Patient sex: M
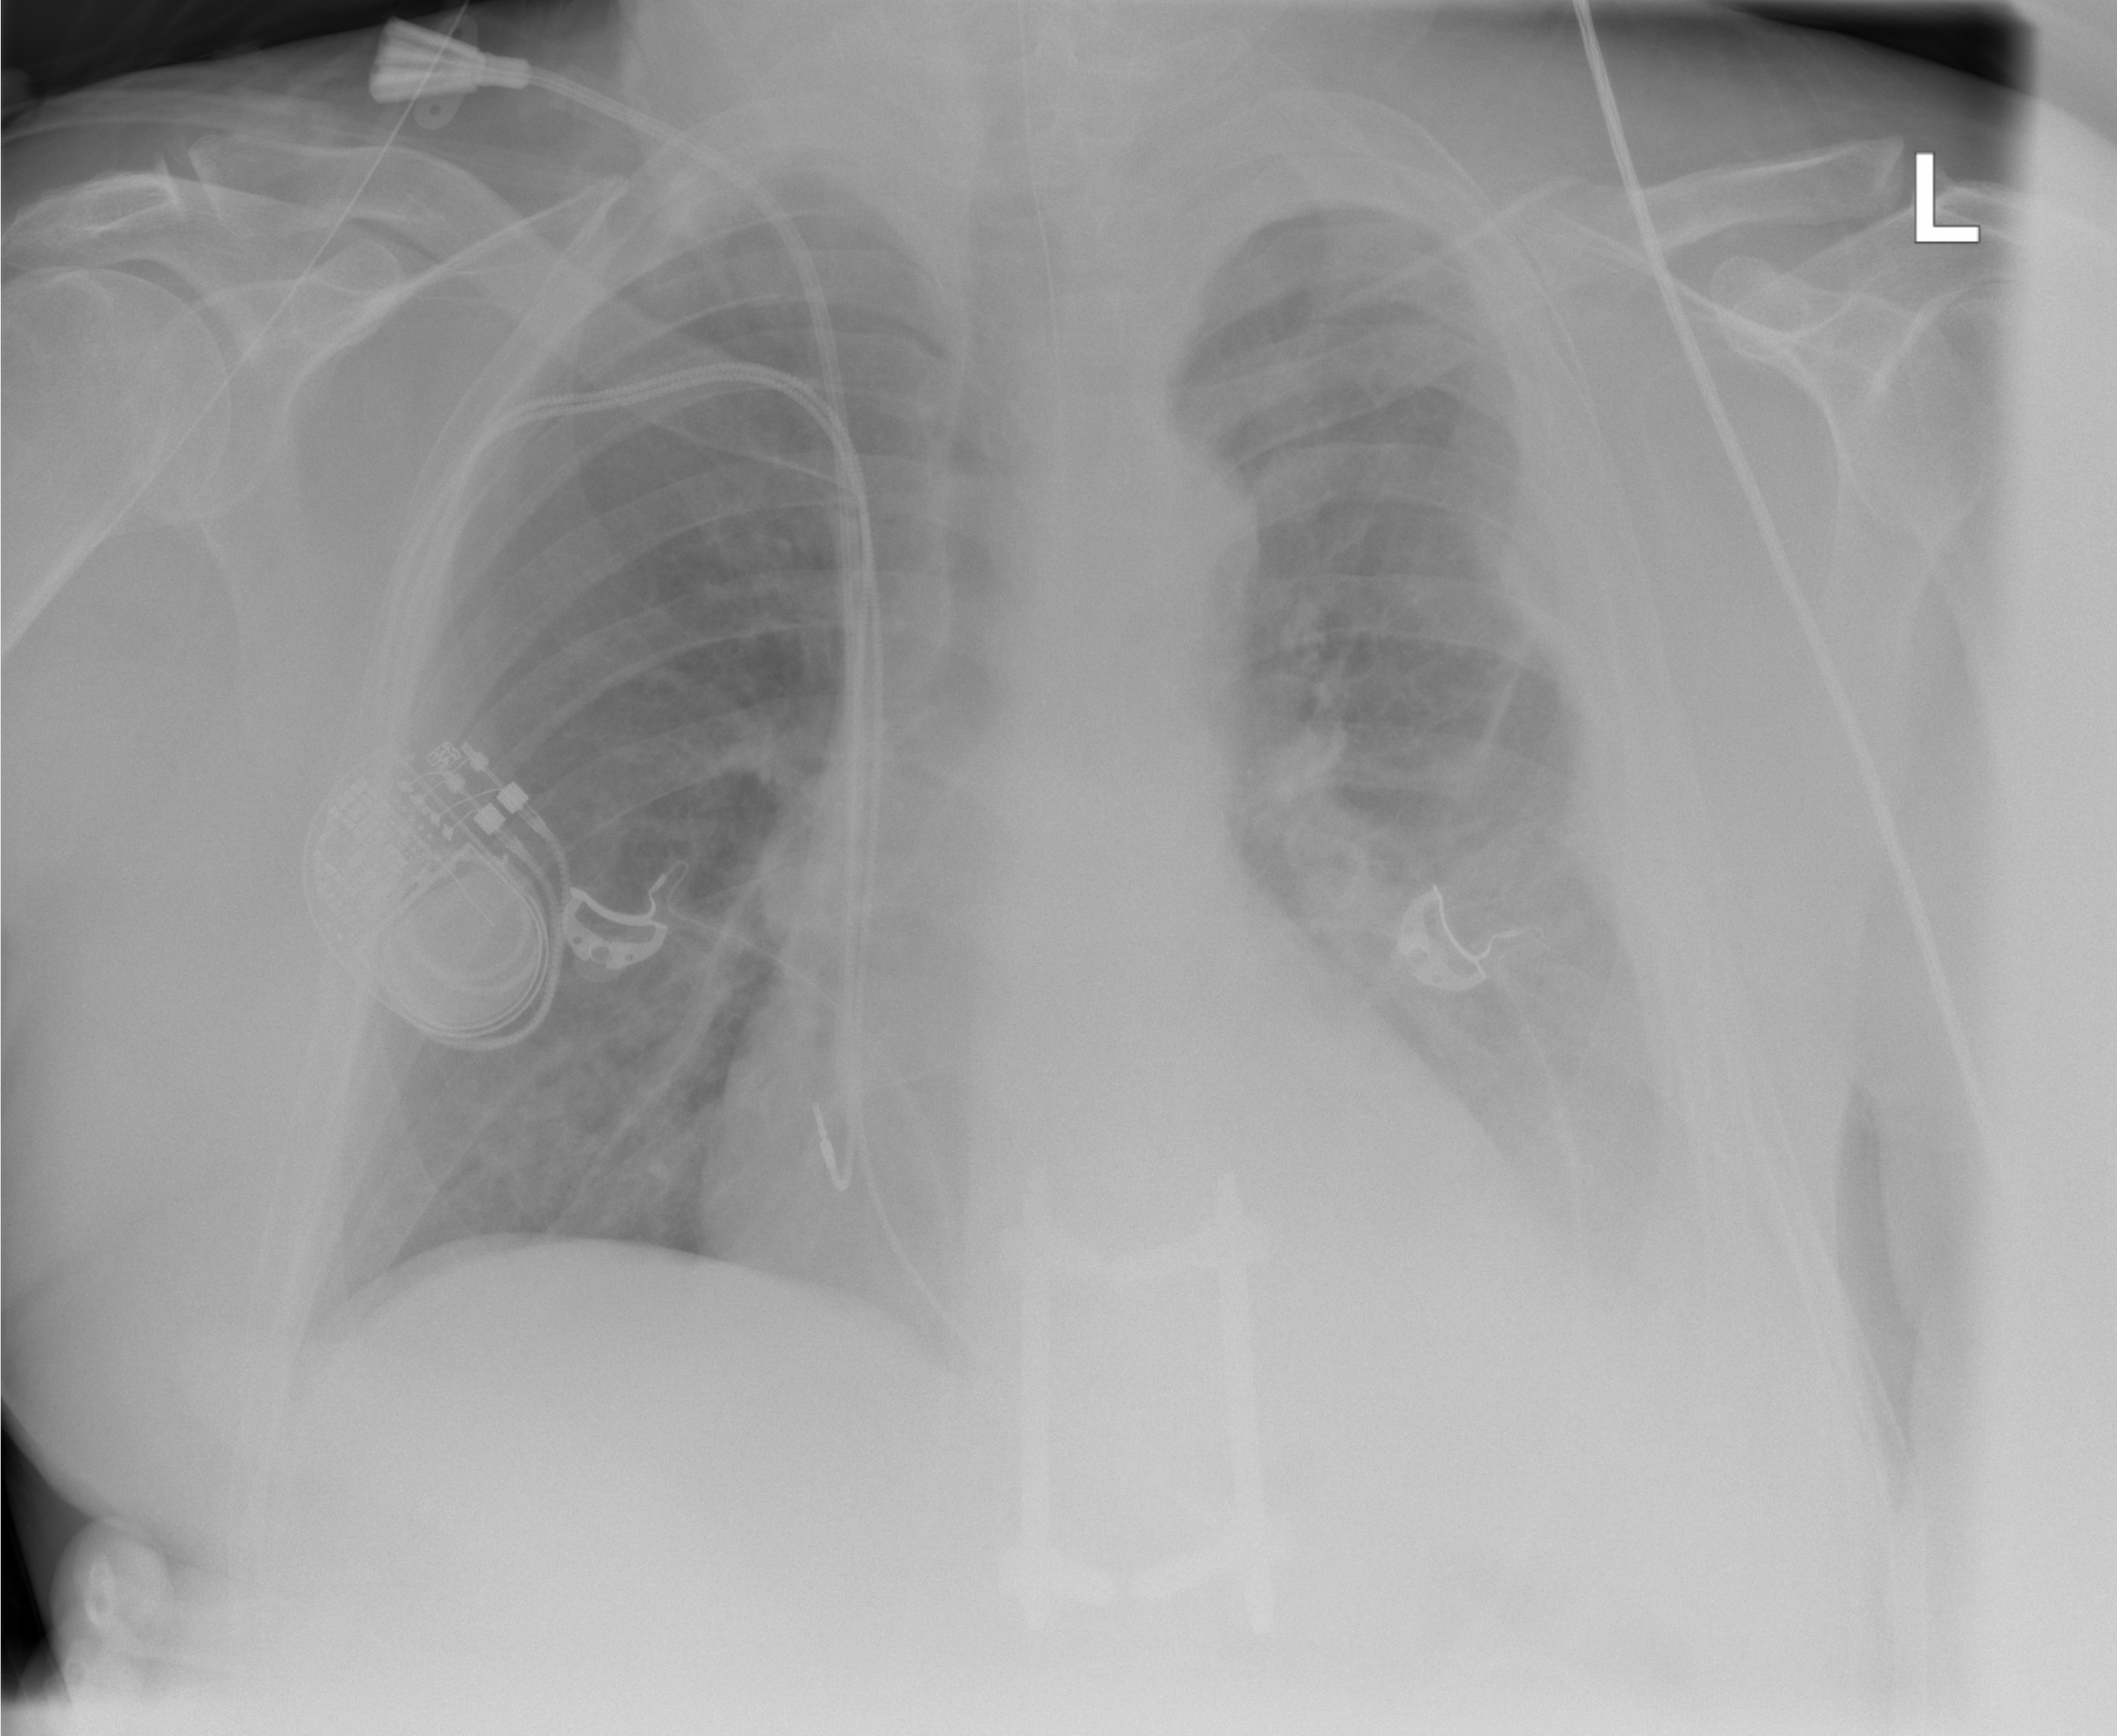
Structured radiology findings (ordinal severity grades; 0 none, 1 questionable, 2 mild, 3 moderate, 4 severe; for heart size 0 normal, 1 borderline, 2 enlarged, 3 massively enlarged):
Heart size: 0
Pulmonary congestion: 0
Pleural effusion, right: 0
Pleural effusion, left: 2
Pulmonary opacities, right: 1
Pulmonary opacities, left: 2
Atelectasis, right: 1
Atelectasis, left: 2